Field crop: maize
Growth stage: 1
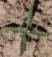
Species: atriplex